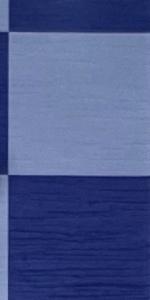
Label: Empty